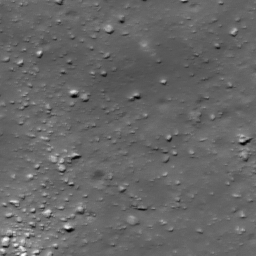
Host type: background_regolith
Lunar coordinates: latitude nan, longitude nan